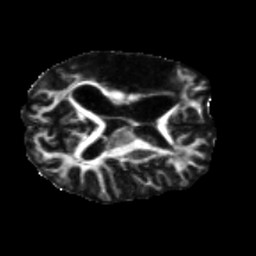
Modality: FA
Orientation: axial
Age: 64
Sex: male
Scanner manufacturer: siemens
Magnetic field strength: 3 T
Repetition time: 5.25 s
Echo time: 0.08 s